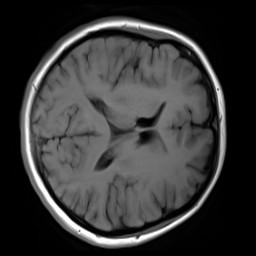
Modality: T1w
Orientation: axial
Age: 22
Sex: female
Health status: healthy
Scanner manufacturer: siemens
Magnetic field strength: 3 T
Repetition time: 4.1 s
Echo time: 0.0085 s